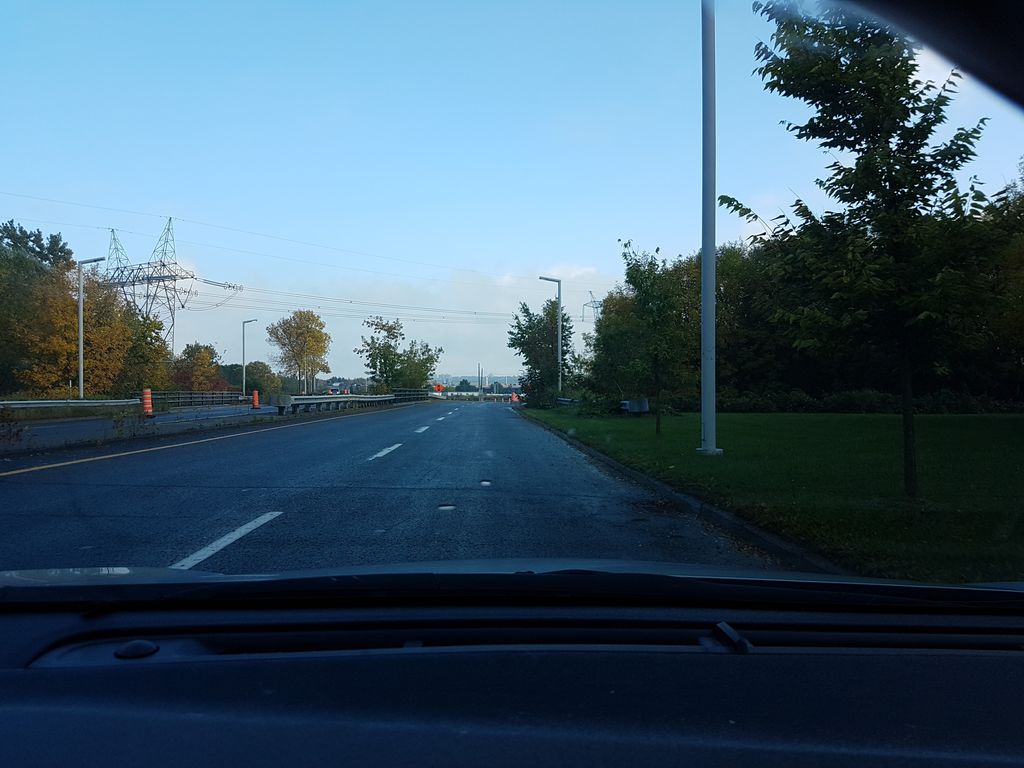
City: quebec_city